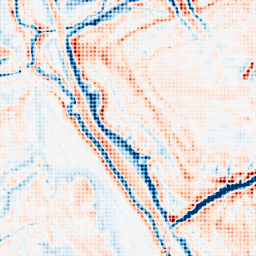
Category: edge_preserving
Decomposition family: bilateral
Decomposition parameters: d: 21
sigma_color: 100
sigma_space: 25
Upsampling method: sinc_blackman
Upsampling parameters: scale: 8
kernel_size: 8
Upsampling scale: 8